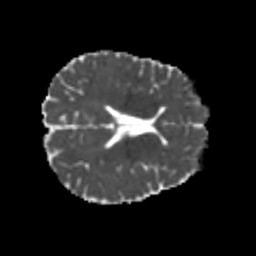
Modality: MD
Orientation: axial
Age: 25
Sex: male
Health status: healthy
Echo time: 0.074 s